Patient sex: M
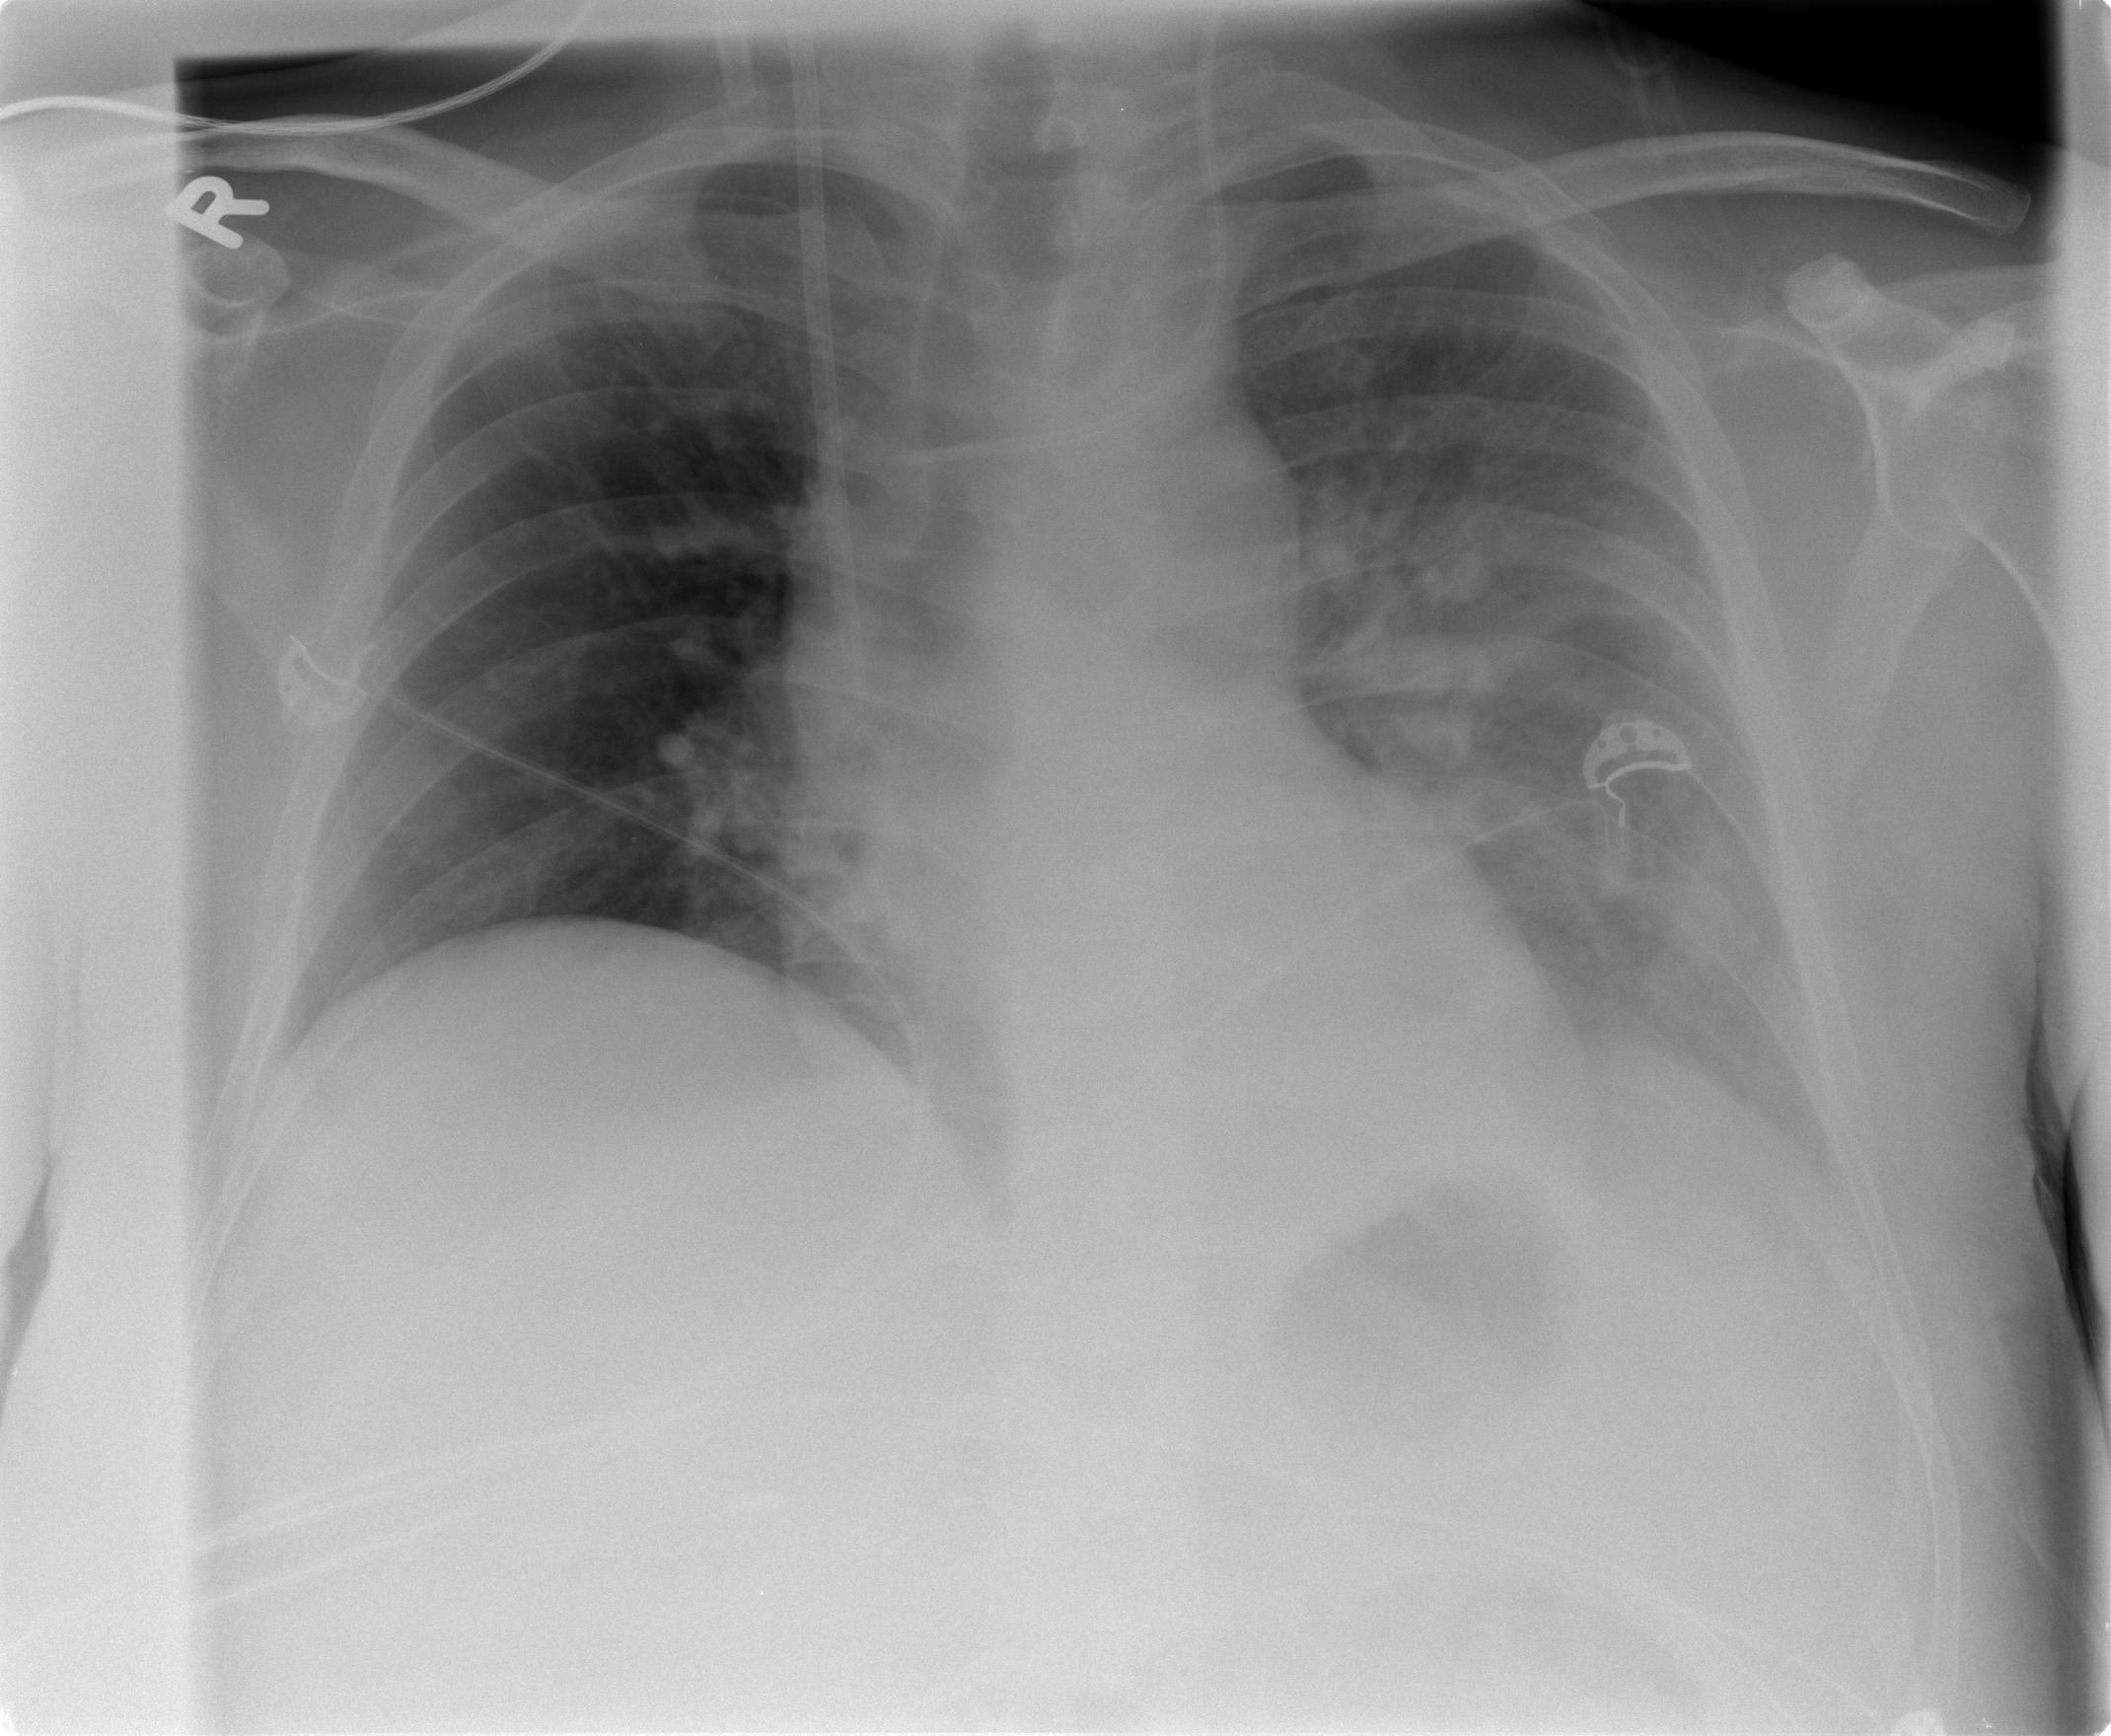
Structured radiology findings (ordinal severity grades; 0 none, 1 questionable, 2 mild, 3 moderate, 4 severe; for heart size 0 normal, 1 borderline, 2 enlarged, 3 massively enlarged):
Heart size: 0
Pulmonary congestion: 1
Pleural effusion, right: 0
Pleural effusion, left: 0
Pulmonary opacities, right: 0
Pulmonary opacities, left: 2
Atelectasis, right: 0
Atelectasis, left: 2